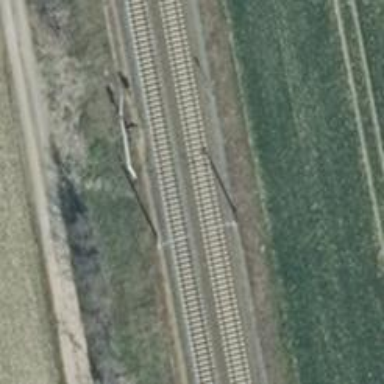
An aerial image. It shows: Railway signal.